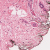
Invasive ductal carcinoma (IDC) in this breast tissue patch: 0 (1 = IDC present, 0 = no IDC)